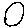
Label: circle